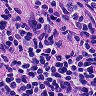
Metastatic tissue present: yes